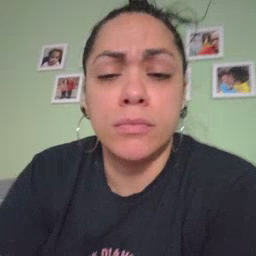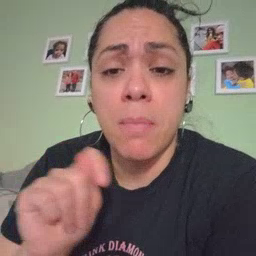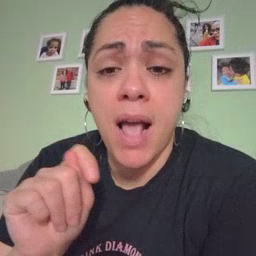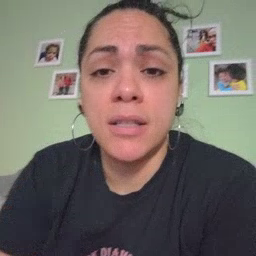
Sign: potty